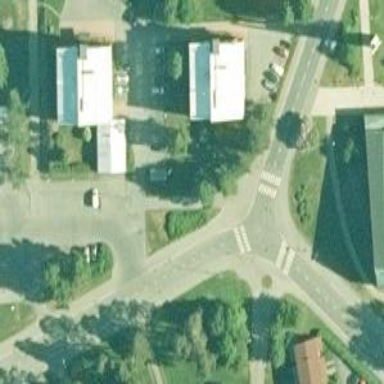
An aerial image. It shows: Asphalt cycleway.